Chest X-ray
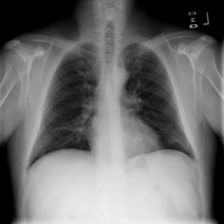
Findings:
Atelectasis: positive
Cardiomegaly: negative
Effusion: negative
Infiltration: negative
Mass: negative
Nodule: negative
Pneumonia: negative
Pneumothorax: negative
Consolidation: negative
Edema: negative
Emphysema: negative
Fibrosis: negative
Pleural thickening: negative
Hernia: negative